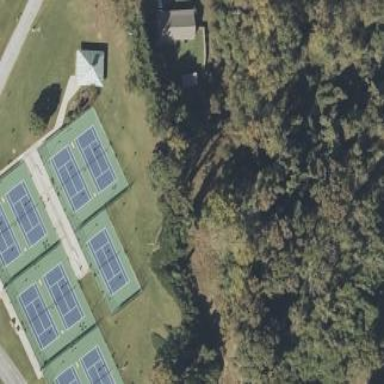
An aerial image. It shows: Tennis court in leisure pitch.